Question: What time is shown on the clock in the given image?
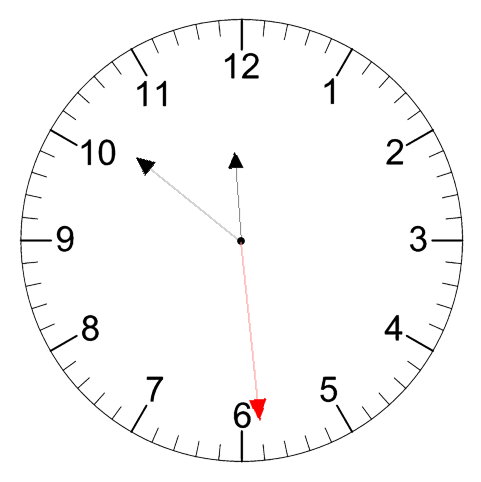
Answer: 11:51:29